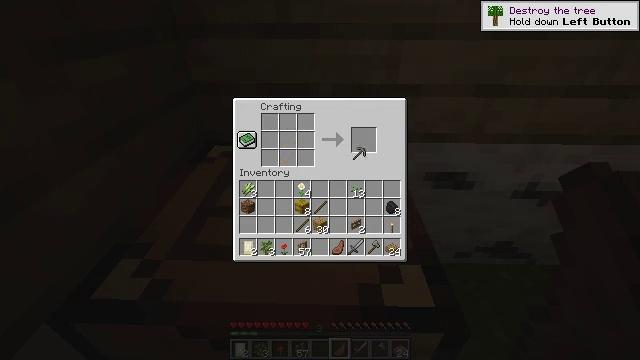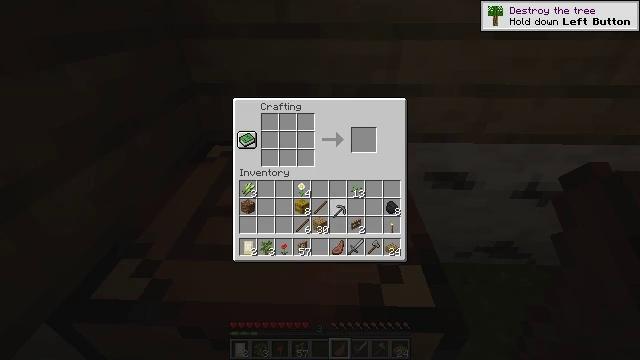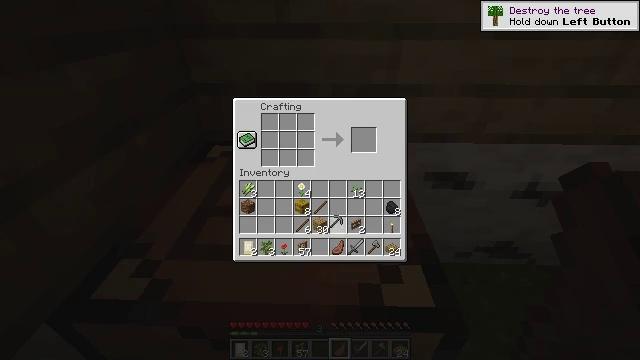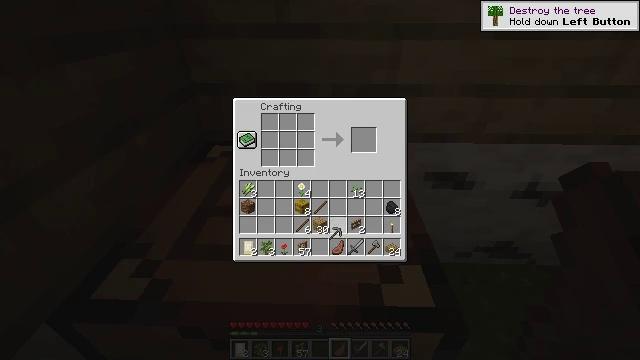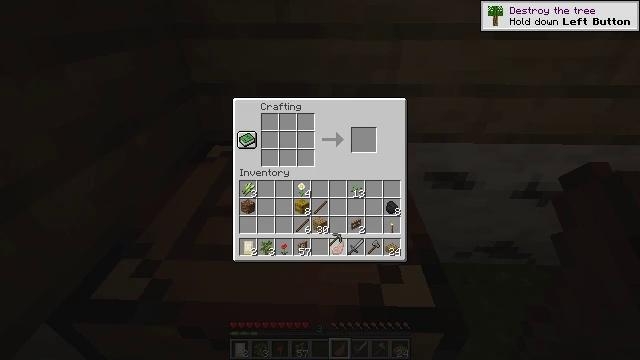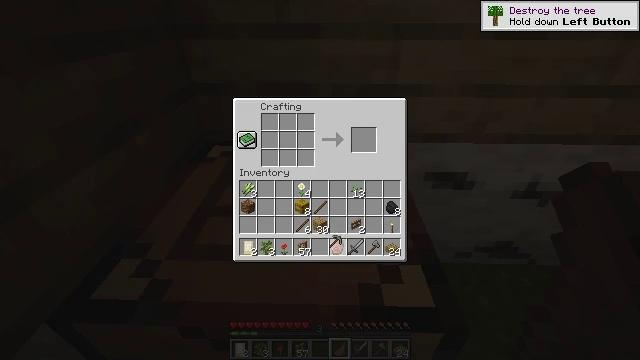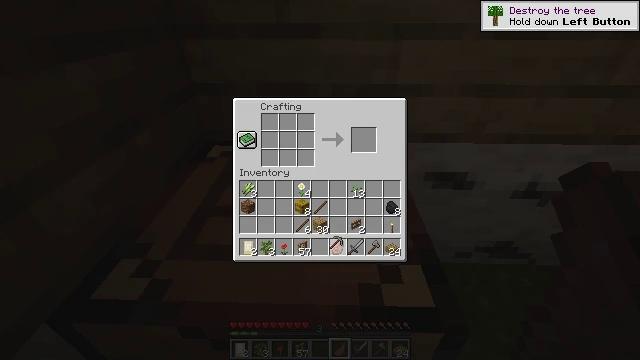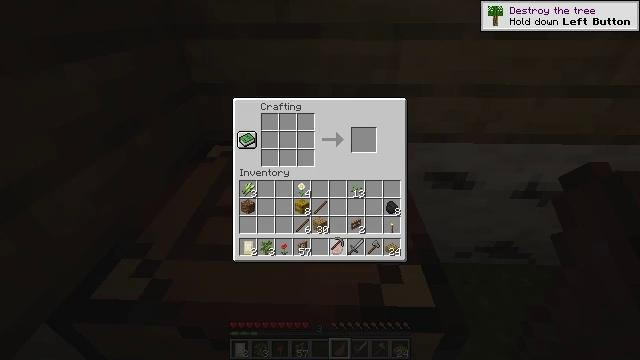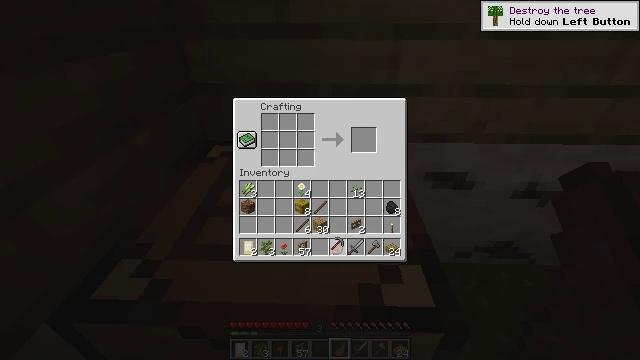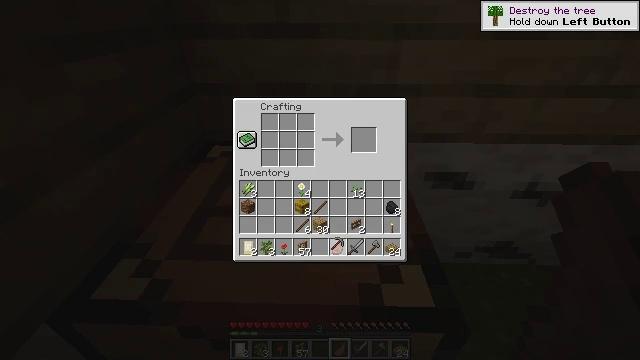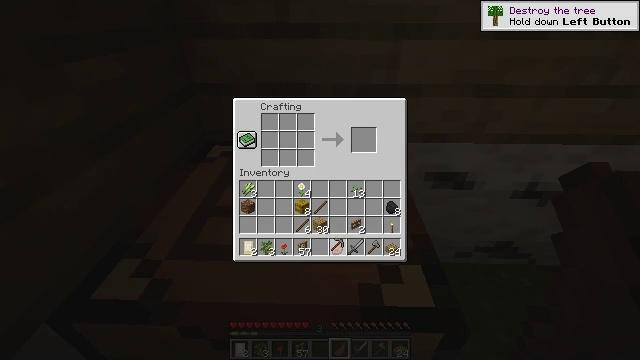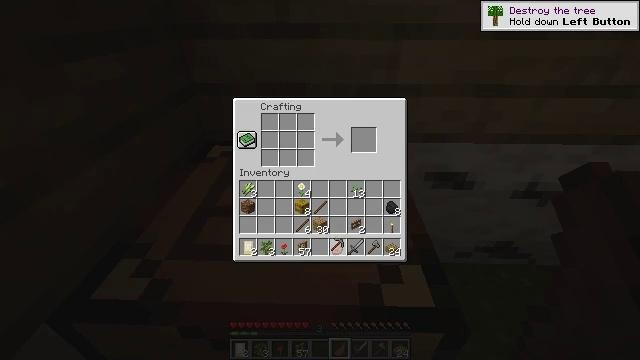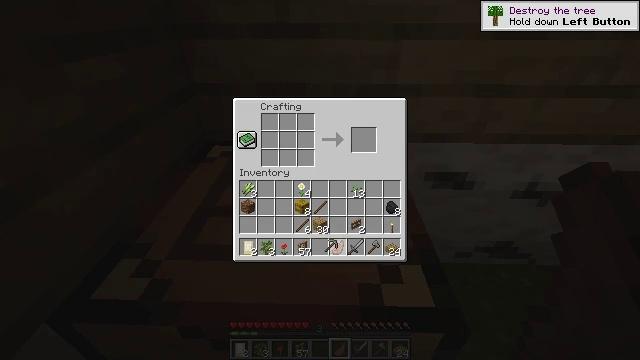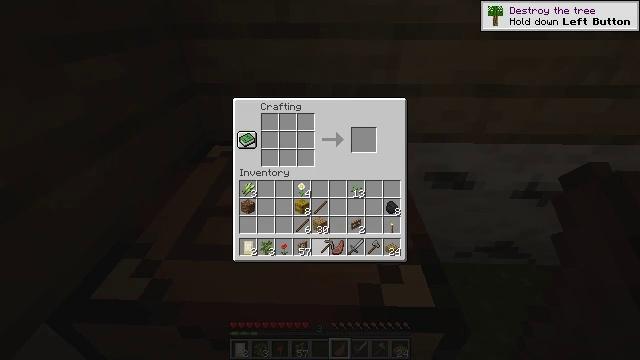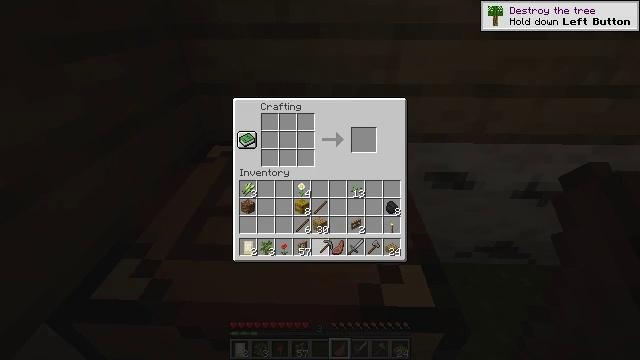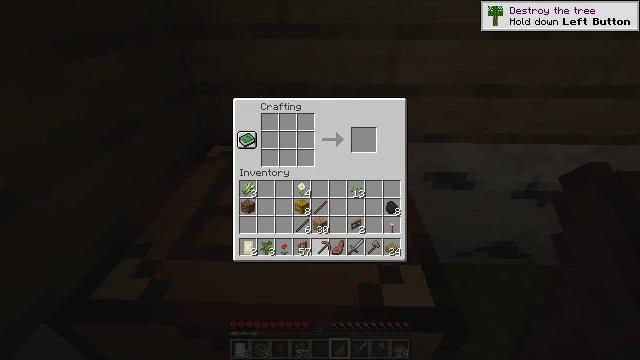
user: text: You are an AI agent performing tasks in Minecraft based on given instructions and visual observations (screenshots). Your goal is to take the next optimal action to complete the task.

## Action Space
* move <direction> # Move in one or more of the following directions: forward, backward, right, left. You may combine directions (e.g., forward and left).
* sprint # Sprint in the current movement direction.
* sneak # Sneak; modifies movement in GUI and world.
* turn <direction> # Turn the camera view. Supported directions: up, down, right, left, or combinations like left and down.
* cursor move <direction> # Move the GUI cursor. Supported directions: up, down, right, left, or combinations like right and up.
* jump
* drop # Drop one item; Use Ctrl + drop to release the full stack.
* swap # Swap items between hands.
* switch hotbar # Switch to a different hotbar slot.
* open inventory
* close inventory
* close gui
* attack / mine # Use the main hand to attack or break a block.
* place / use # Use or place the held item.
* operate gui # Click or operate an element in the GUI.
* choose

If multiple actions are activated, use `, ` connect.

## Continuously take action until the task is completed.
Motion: motion action
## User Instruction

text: Collect the grass from the surface.
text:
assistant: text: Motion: cursor move left and down, open gui
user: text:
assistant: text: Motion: cursor move down
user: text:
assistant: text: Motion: cursor move down
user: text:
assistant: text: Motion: no_op
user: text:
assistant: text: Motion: no_op
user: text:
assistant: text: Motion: no_op
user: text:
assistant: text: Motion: no_op
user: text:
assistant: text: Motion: no_op
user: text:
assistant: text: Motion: no_op
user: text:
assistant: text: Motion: no_op
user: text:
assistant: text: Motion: no_op
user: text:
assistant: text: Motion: no_op
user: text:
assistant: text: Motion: no_op
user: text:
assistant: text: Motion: no_op
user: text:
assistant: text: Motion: no_op
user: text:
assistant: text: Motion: no_op
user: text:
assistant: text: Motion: no_op
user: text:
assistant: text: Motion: no_op
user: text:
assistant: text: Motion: operate gui
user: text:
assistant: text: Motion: operate gui
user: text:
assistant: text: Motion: operate gui
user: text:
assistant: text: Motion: no_op
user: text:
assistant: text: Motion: no_op
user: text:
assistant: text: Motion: cursor move right and up
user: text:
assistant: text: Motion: cursor move right and up
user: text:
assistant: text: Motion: cursor move right
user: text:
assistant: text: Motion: cursor move right
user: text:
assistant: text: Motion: cursor move right
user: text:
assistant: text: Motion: no_op
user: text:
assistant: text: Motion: no_op